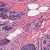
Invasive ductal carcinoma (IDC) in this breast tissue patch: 0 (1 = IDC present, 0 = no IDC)